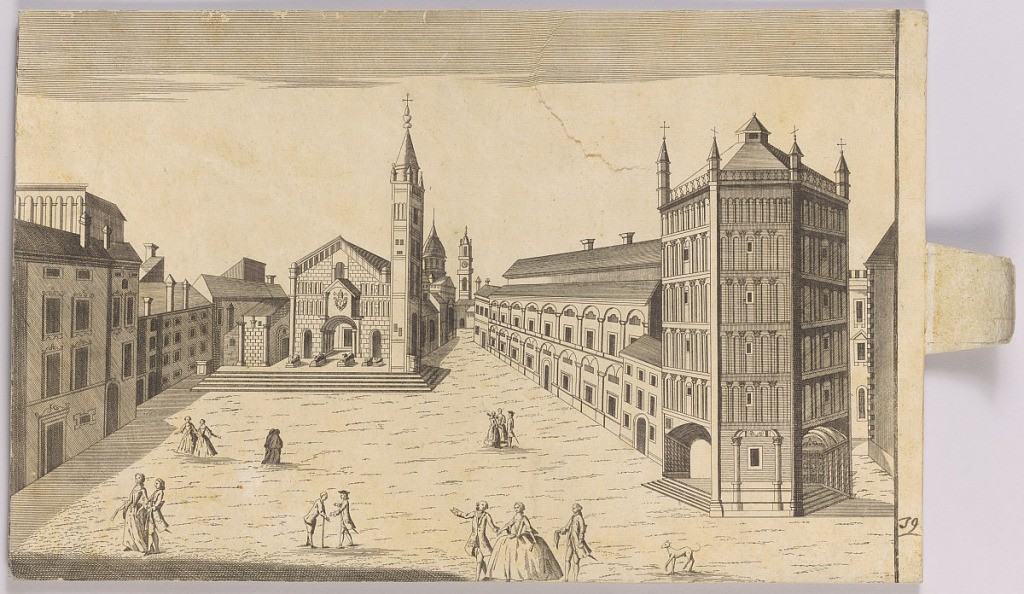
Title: Peep-Show Print
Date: mid-18th century
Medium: Engraving and brush and wash on paper
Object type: Print
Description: Peep-show print